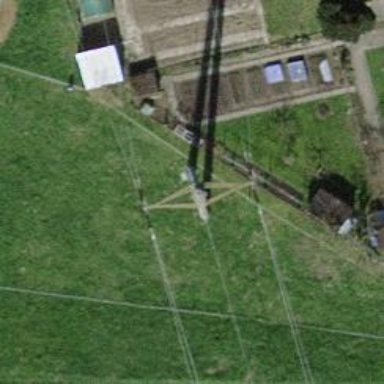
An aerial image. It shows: Concrete power tower.